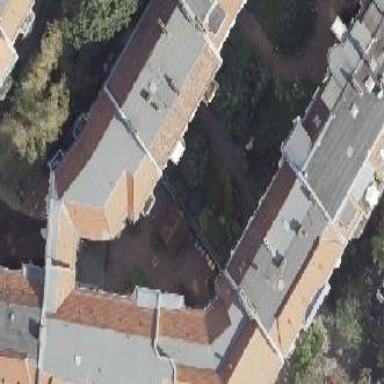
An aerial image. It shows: Building with apartments featuring unique double saltbox roof shape.